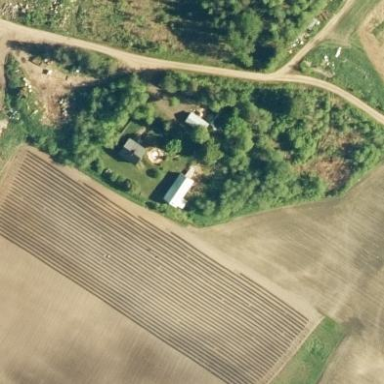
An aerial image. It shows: Farmyard area.